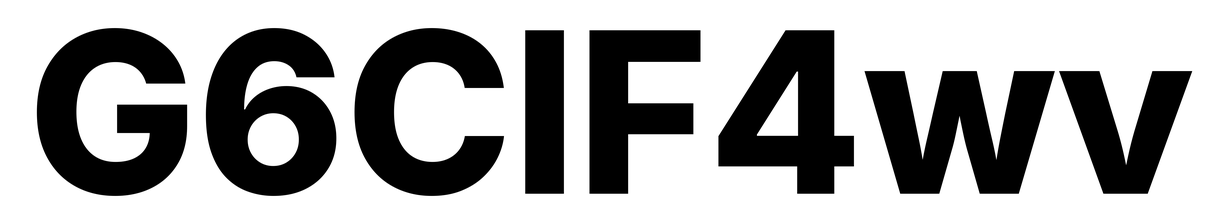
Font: Inter_ExtraBold